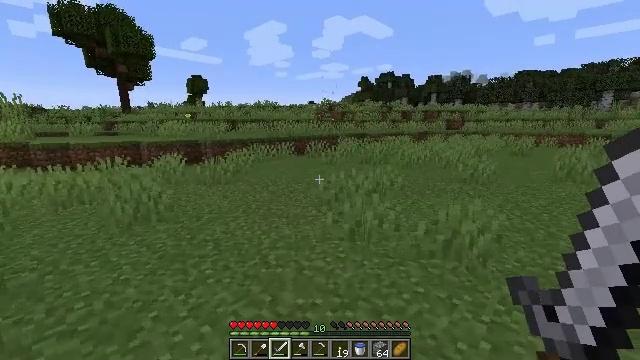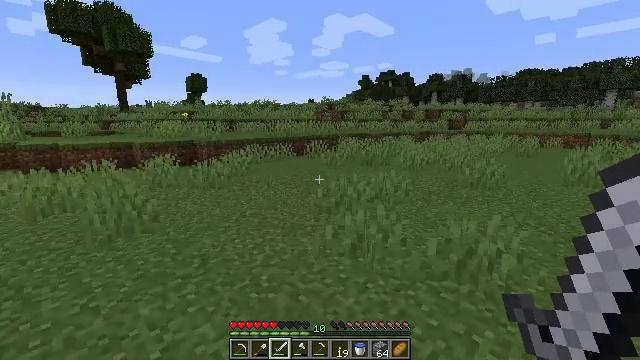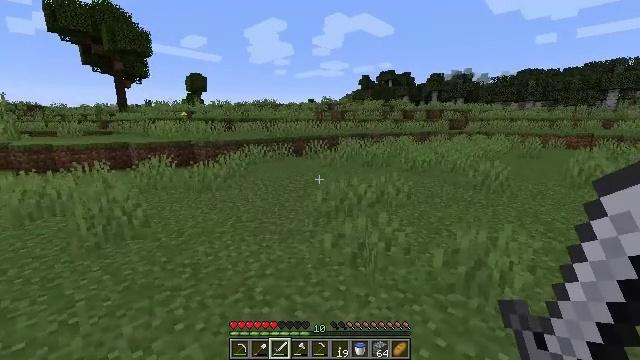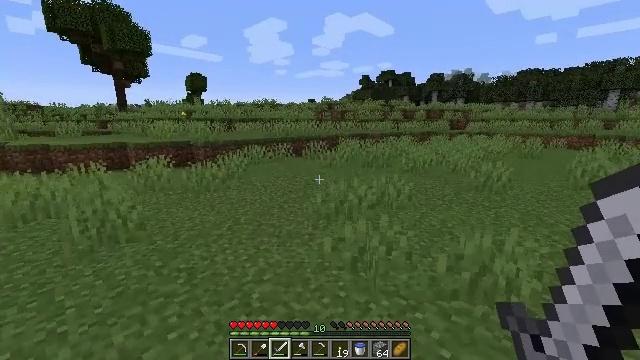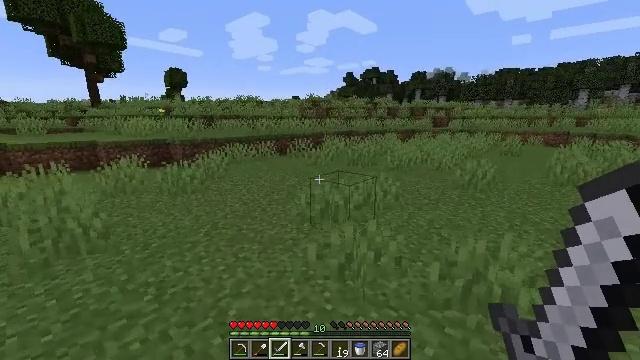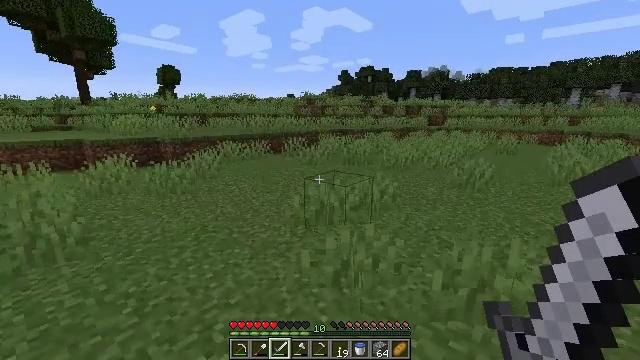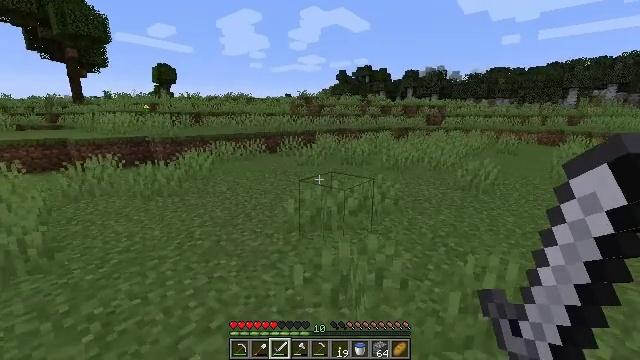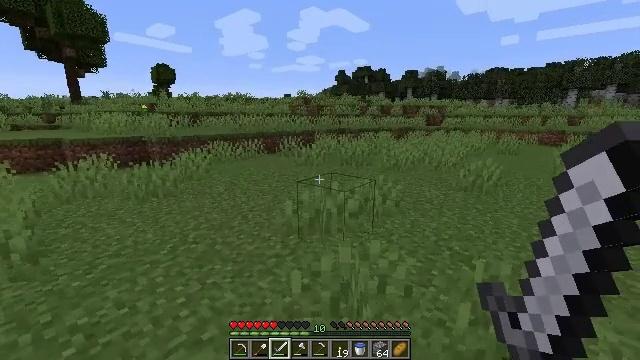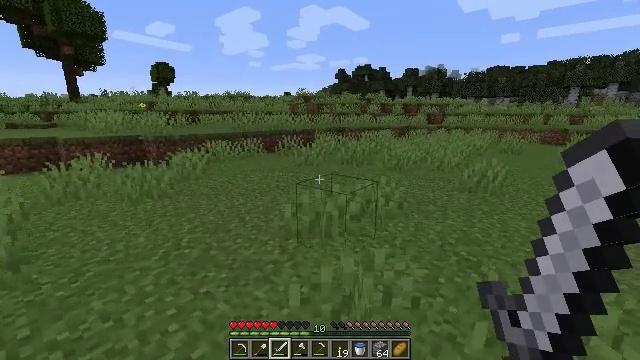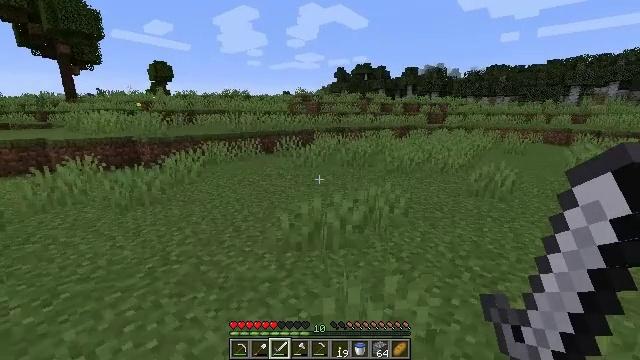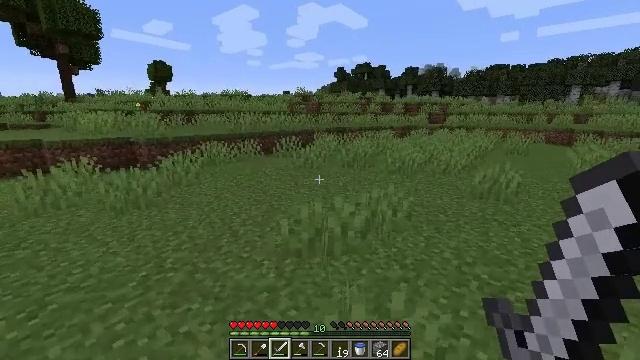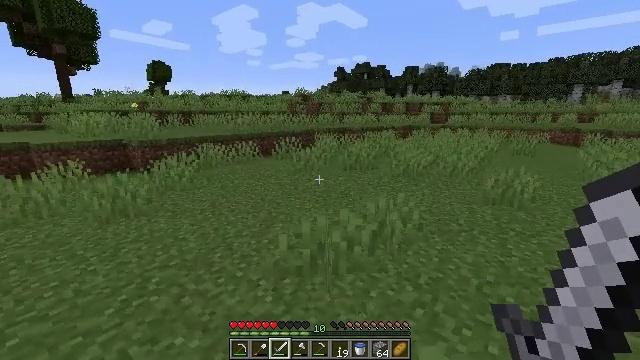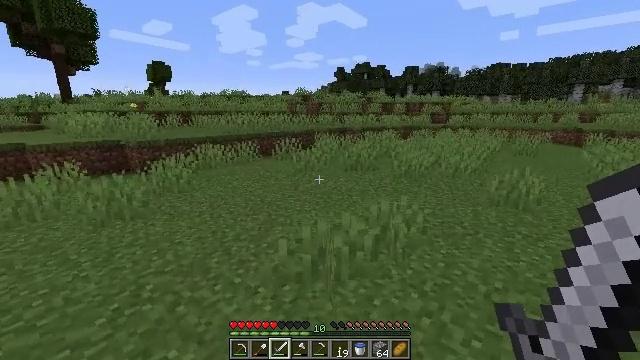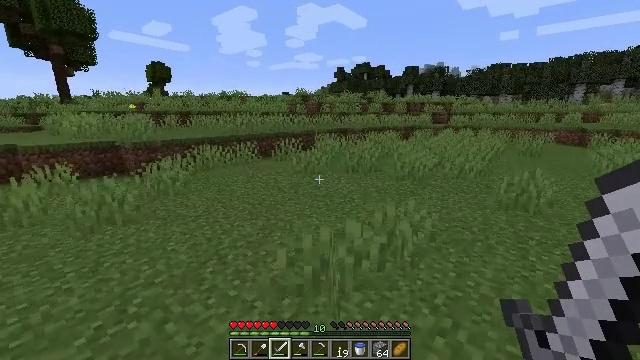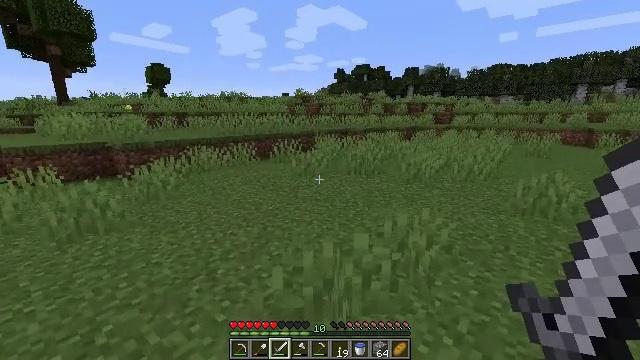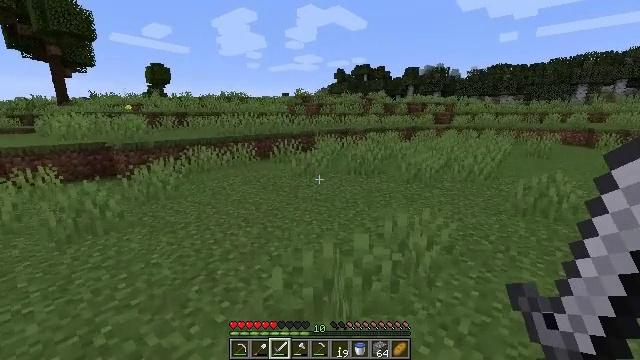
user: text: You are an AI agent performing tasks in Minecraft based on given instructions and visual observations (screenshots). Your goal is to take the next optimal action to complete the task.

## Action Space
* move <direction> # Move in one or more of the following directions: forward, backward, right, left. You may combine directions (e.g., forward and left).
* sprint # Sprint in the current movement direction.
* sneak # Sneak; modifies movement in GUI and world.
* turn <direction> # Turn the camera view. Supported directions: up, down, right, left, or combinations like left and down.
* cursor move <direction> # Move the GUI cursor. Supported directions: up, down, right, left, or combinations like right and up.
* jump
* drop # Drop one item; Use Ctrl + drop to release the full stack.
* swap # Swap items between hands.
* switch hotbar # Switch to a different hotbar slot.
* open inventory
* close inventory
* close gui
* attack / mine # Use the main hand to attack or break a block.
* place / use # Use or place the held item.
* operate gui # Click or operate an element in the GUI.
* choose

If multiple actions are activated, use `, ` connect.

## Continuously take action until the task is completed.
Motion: motion action
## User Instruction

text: Collect wheat crops.
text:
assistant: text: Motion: move forward
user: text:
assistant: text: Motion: move forward
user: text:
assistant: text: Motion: move forward
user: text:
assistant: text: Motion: move forward, turn right
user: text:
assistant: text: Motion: move forward, turn right
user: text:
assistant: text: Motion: move forward
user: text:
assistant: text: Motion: move forward
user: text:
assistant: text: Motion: move forward
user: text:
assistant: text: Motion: move forward
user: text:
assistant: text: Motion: move forward
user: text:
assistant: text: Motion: move forward
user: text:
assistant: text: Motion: move forward
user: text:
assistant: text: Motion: move forward
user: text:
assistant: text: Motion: move forward
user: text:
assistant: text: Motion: move forward
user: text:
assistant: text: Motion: move forward
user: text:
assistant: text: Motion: move forward
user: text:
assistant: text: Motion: move forward
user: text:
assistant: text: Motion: move forward
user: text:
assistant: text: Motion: move forward
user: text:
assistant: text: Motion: move forward
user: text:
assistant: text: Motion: move forward
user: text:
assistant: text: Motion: move forward
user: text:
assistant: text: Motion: move forward
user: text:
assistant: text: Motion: move forward
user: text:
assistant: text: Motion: move forward
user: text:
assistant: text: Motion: move forward
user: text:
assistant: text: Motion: move forward
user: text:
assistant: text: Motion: move forward
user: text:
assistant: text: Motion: move forward